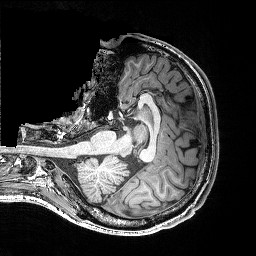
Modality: T1w
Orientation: axial
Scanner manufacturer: siemens
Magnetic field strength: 3 T
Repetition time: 2.25 s
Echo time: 0.00418 s